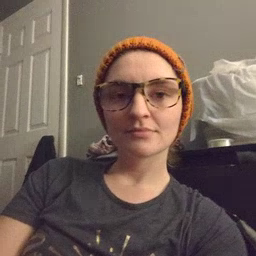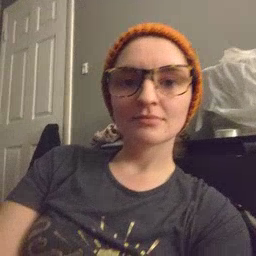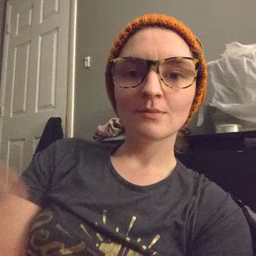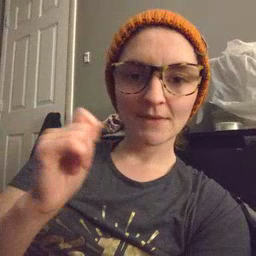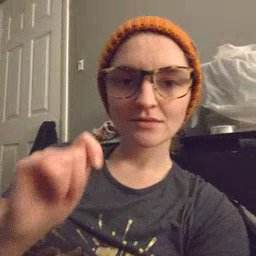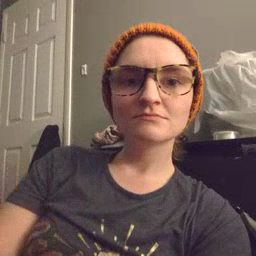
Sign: potty